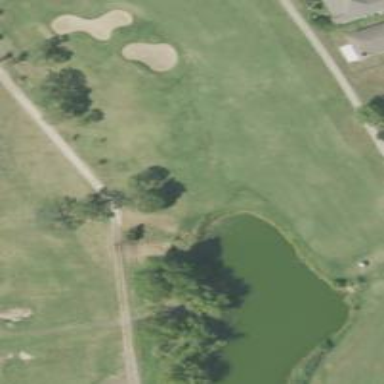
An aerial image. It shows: Grassy area designated as golf fairway.